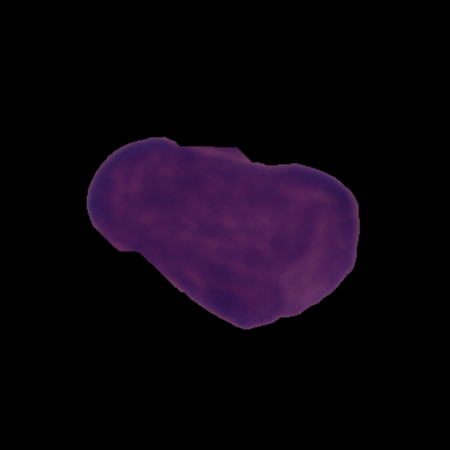
Label: cancer